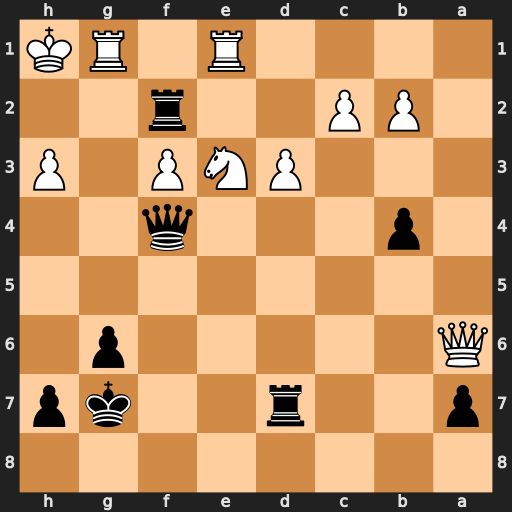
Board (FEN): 8/p2r2kp/Q5p1/8/1p3q2/3PNP1P/1PP2r2/4R1RK
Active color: b
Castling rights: -
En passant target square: -
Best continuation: Qh2#